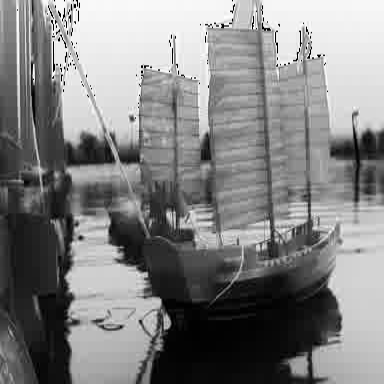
There are two objects shown in the infrared image, including a sailboat, and a container_ship.